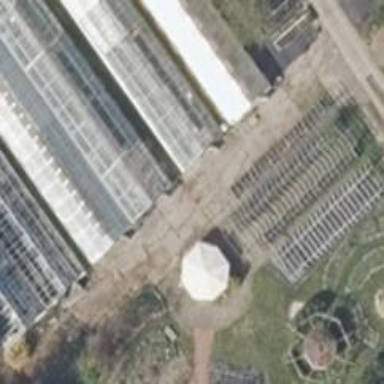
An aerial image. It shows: Greenhouse.